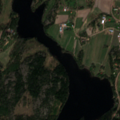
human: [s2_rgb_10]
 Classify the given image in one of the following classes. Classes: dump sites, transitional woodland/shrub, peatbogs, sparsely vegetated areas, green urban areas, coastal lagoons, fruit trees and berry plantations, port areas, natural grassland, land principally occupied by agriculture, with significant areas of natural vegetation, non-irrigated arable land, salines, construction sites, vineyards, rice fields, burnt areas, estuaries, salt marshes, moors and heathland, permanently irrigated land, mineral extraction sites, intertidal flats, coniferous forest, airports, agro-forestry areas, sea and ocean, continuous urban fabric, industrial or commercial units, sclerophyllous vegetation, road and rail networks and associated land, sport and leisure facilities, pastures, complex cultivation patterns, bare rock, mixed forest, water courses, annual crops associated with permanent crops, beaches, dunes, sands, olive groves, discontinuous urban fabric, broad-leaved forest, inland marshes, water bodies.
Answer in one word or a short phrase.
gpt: land principally occupied by agriculture, with significant areas of natural vegetation, coniferous forest, mixed forest, water bodies